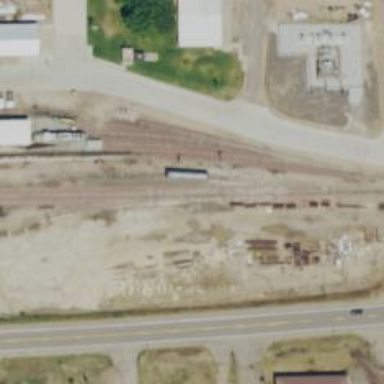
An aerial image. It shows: Railway siding for service.